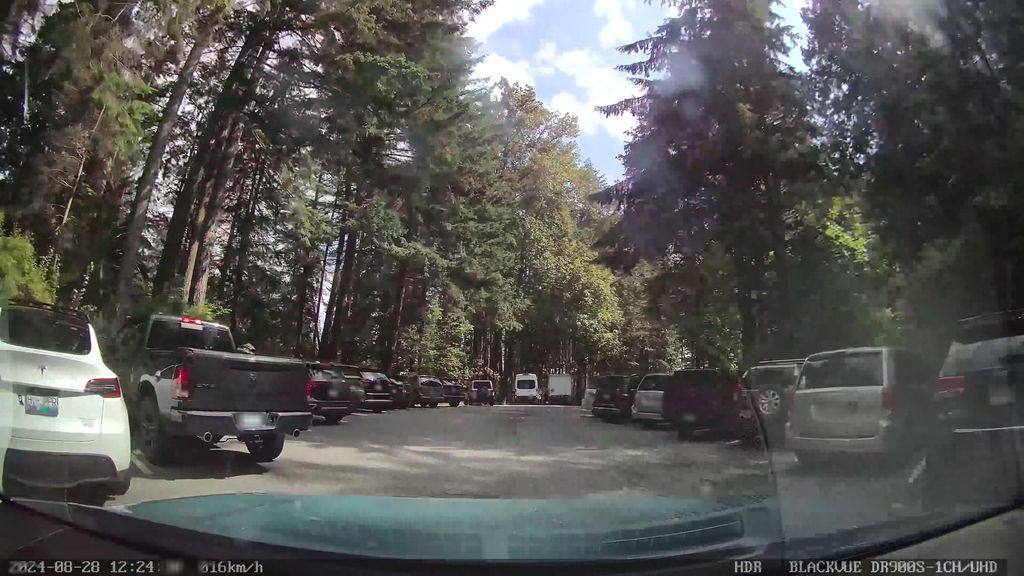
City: vancouver